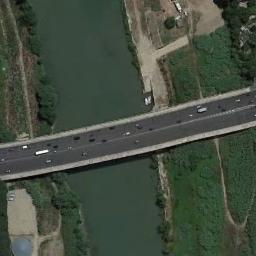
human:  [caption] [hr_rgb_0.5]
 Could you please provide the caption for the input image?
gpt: A bridge built on a dark green river and the lawn on one side of the river .

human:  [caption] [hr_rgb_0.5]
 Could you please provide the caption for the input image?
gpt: There is a bridge with a car over the river next to many trees .

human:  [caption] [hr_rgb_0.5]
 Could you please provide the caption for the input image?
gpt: A bridge connects the green areas on both sides of the green river  There are many cars on the bridge .

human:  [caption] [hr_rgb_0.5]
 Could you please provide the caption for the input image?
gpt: It was a two-way bridge, And the water in the river was black .

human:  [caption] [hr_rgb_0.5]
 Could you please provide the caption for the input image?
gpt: There are many cars on the bridges .